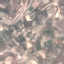
Land use / land cover class: PermanentCrop